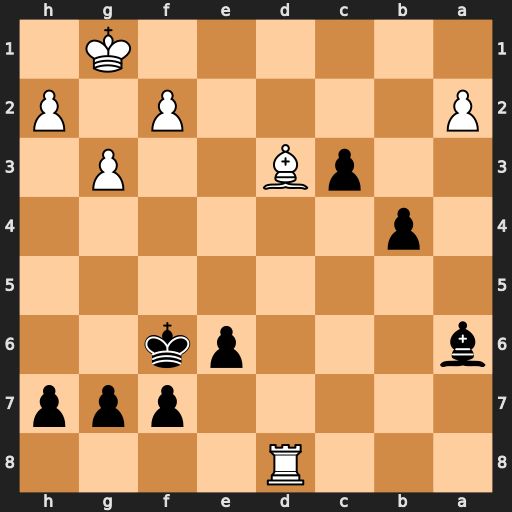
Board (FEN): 3R4/5ppp/b3pk2/8/1p6/2pB2P1/P4P1P/6K1
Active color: b
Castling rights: -
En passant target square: -
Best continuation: Bxd3 Rxd3 c2